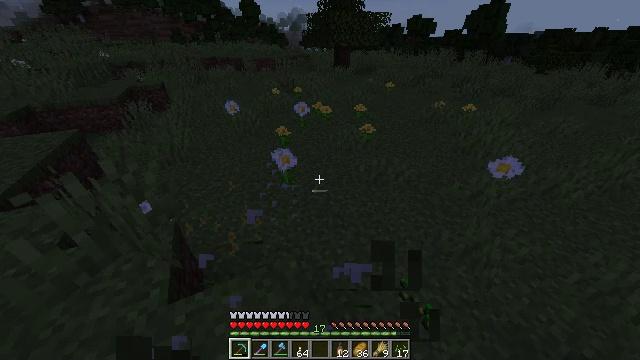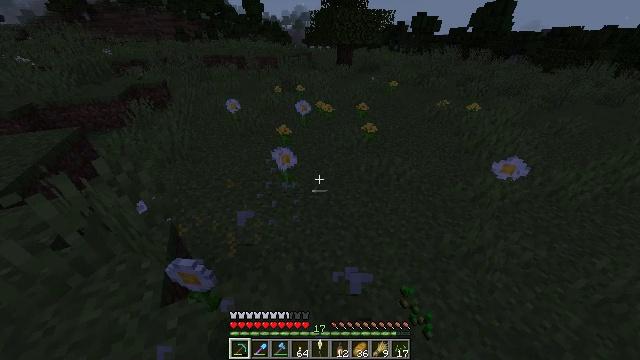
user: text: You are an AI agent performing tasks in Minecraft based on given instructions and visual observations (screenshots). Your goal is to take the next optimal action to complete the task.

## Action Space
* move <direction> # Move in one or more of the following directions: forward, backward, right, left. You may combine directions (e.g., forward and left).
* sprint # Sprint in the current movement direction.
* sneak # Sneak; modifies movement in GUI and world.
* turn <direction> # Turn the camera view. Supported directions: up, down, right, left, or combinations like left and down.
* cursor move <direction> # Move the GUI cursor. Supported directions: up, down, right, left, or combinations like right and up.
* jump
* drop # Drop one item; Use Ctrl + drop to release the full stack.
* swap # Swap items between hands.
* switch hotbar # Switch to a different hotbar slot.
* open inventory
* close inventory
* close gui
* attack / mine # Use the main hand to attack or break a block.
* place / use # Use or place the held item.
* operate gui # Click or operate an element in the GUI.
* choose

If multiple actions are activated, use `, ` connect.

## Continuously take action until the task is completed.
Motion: motion action
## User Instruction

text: Pick up the dandelion.
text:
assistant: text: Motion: move forward and move right, attack / mine
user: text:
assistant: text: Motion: attack / mine